Question: I am trying to install and run kafaka locally but it is showing the error it could no load activation class
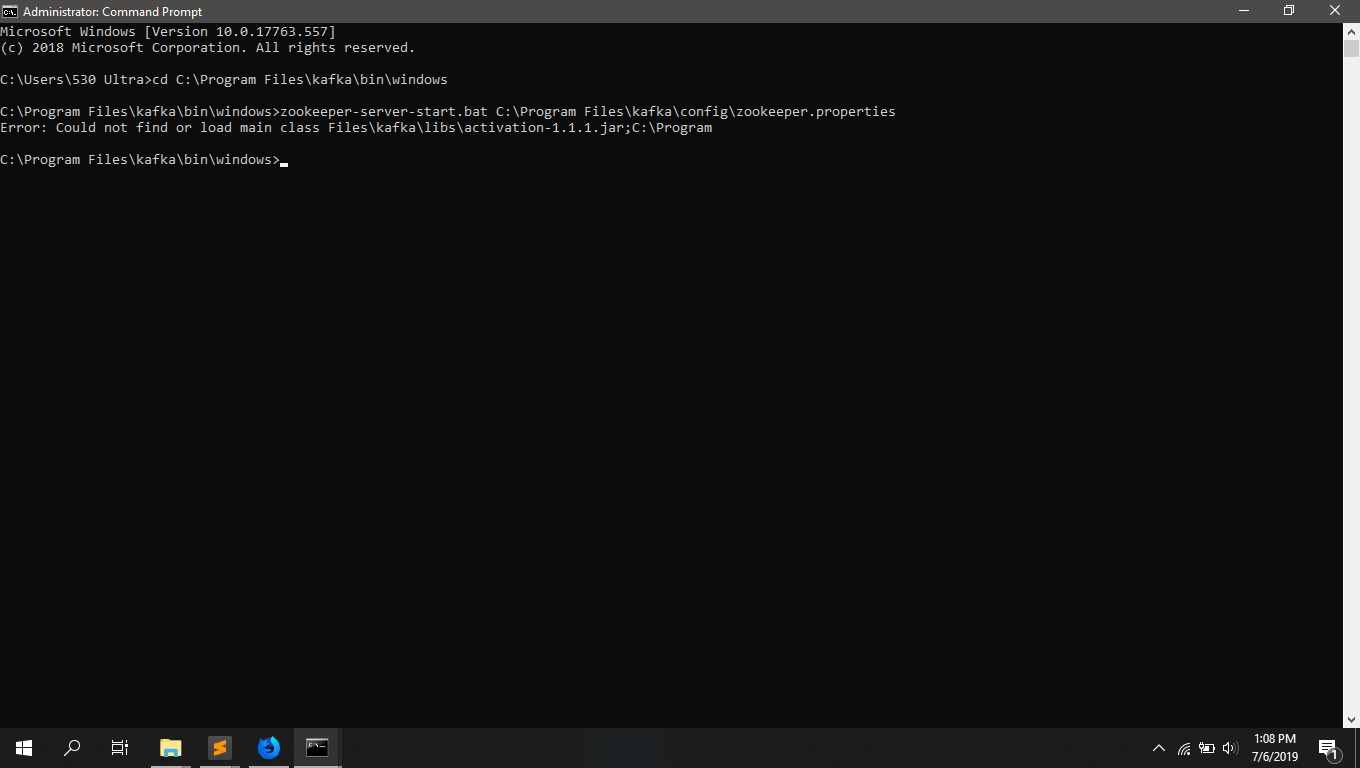
Answer: You have an unquoted path. Some where you have a path like 'C:\Program Files\Path\To\File.jar'
It needs to be quoted as '"C:\Program Files\Path\To\File.jar"'
The other option is to put your Kafka installation into a simpler path e.g. 'C:\kafka\...'
This is one of the old annoyances of Windows paths and some of the Apache Software Foundation "batch" files.